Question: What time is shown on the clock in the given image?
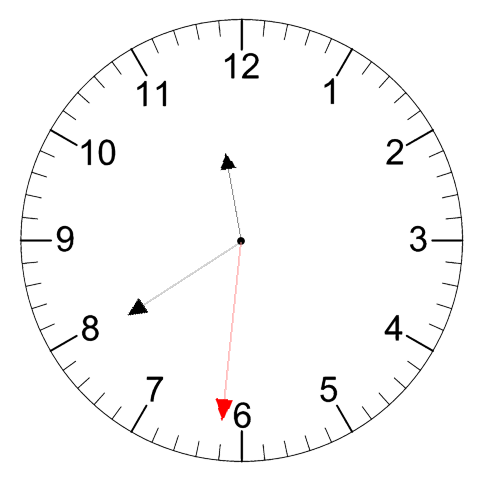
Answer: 11:39:31